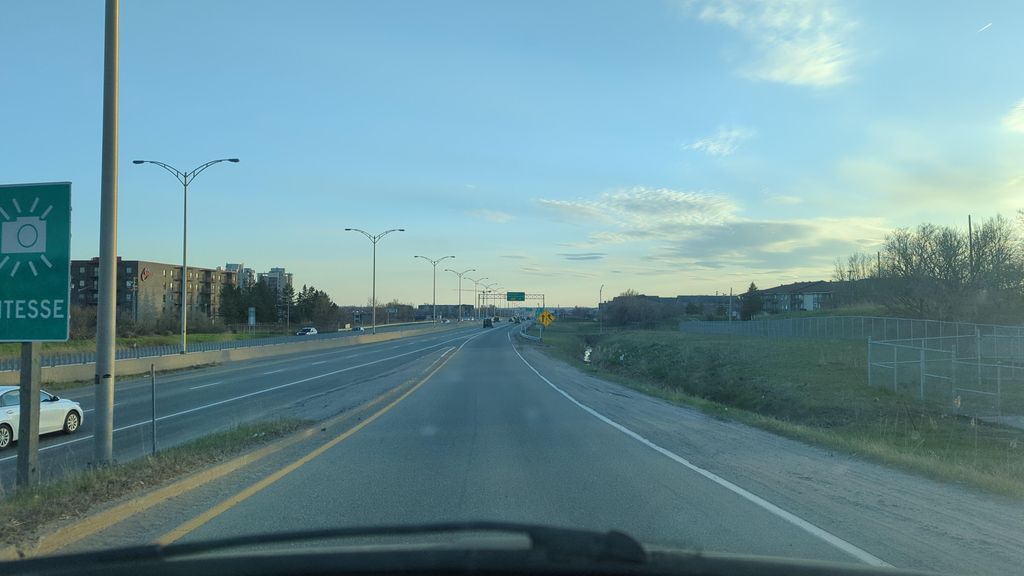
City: quebec_city